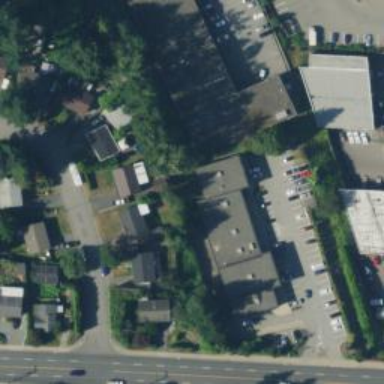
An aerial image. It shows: Healthcare clinic.